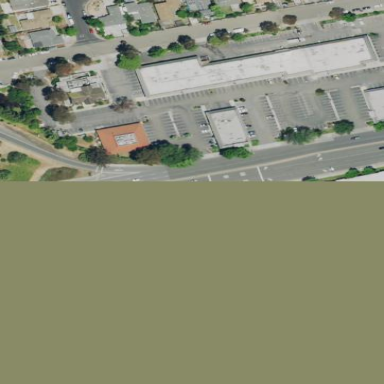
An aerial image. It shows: Commercial area.